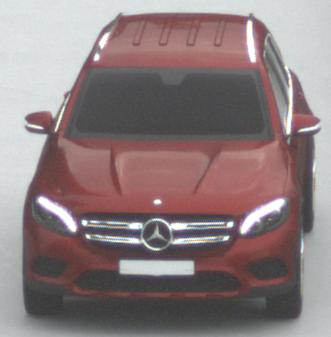
Make: Mercedes-Benz
Model: GLC 250
Detailed model: GLC (253)
Model produced from: 2015/09
Model produced until: 2018/05
Doors: 5
Color: red
Road condition: dry road
Daytime: morning or afternoon
Contrast: low contrast